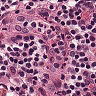
Metastatic tissue present: no